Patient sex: F
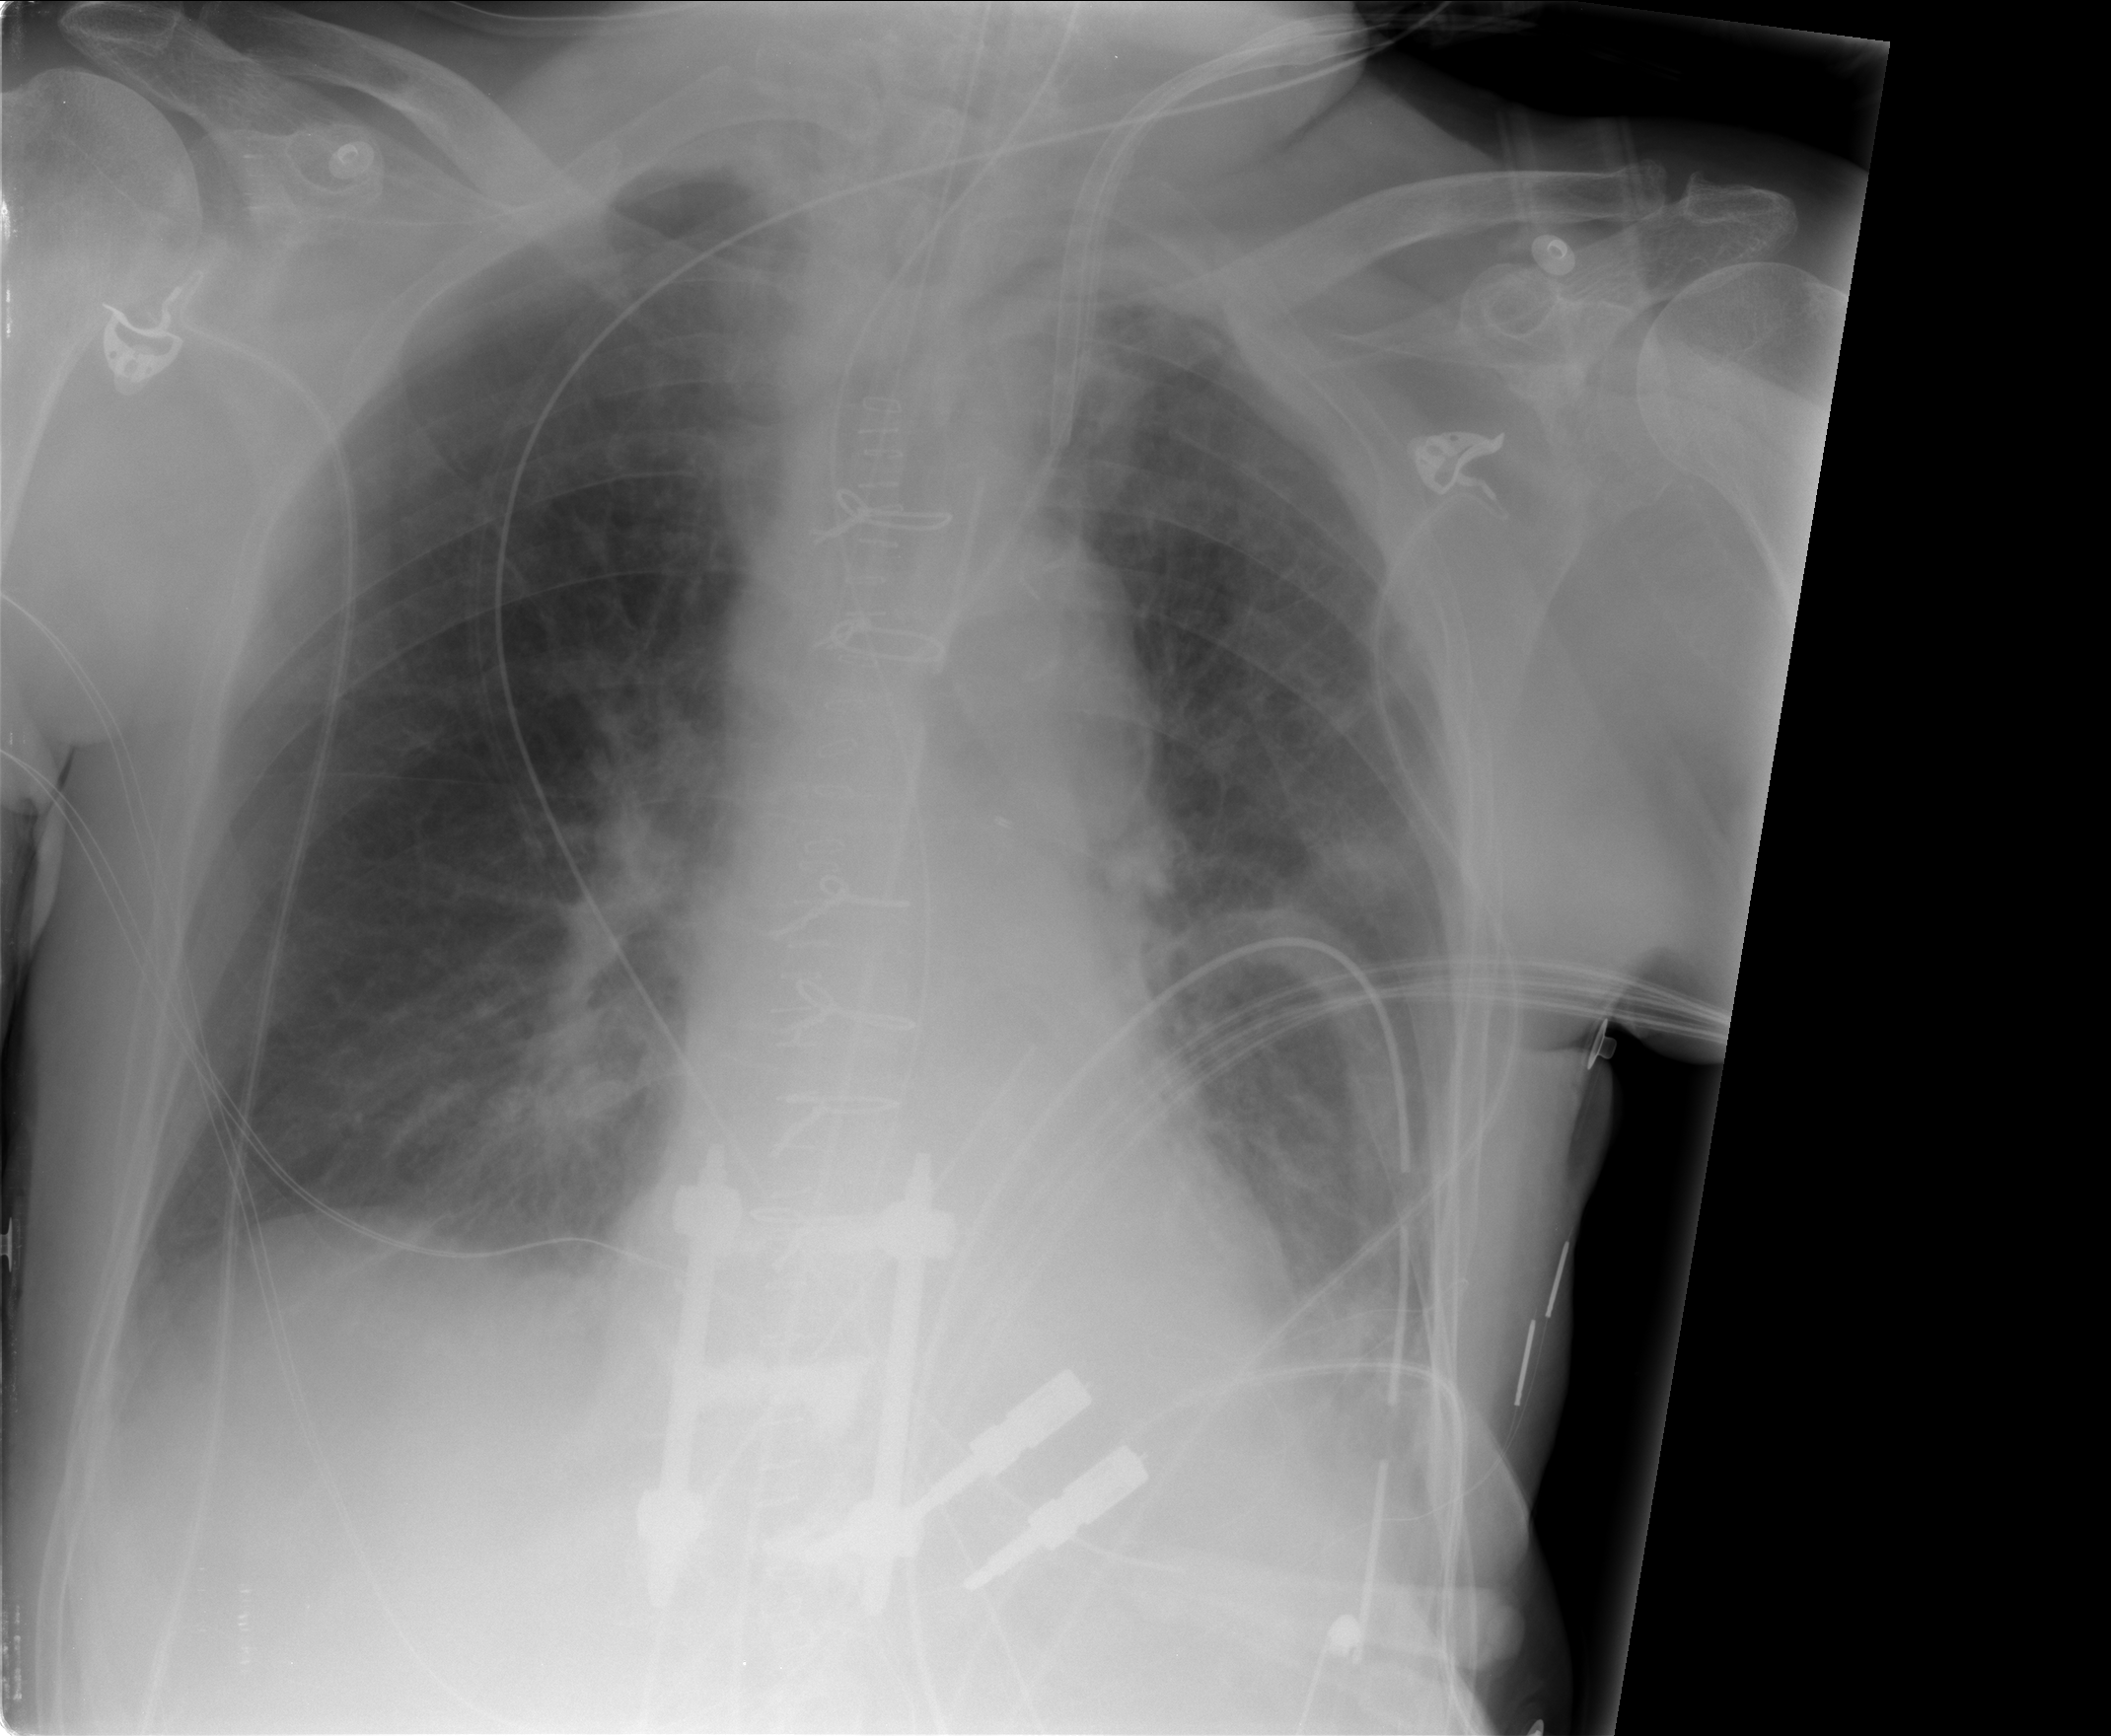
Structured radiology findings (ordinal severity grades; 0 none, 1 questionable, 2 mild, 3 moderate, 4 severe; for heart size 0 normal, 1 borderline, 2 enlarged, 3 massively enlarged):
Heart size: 0
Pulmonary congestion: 2
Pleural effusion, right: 0
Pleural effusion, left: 2
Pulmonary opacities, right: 2
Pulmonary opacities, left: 0
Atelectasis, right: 0
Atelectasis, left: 2